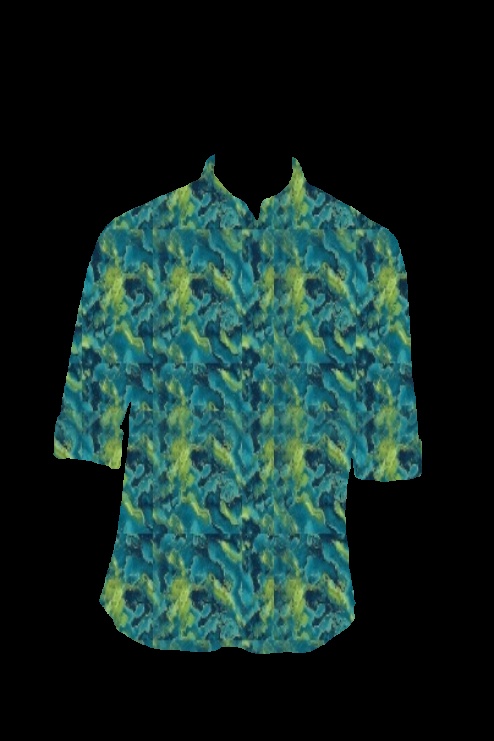
blue tie dye button up tee